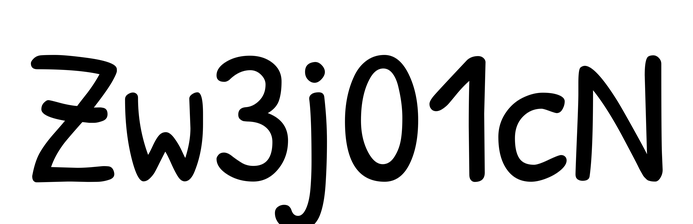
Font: PatrickHand-Regular